Field crop: maize
Growth stage: 2
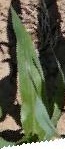
Species: maize